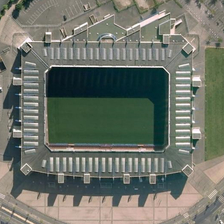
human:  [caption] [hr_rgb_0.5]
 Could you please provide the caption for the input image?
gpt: the building is black and the ground is green .

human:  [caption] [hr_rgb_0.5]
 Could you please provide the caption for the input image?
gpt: a road and several parking lots are near a rectangular stadium .

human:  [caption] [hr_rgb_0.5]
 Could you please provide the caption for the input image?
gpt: a road and several parking lots are near a rectangular stadium .

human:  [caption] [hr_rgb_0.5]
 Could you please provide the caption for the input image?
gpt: this is a square gym .

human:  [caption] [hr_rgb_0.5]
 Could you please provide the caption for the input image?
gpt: this is a square gym .